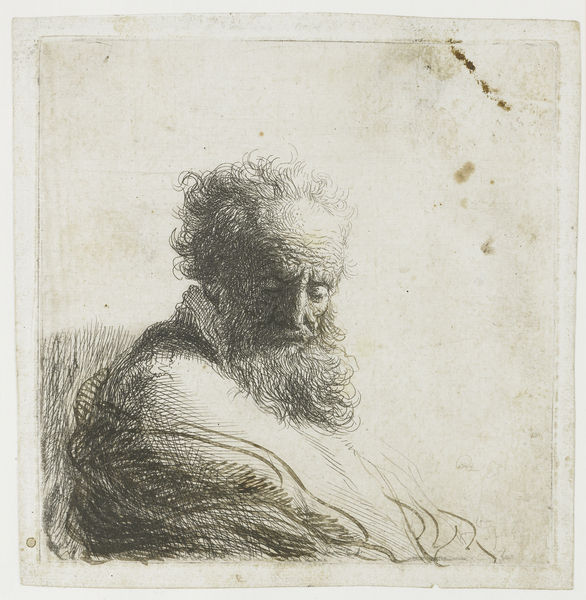
Titel: Oude man met baard met de blik naar beneden gericht: driekwart, naar rechts
Künstler: Rembrandt Harmensz. van Rijn
Standort: Amsterdam
Institution: Rijksmuseum
Schlagwörter: barbe, homme, portrait, gravure, vieillard, trait, vieux, buste, triste, encre, lavis, traits, sage, sagesse, adulte, gomme, trai, sagessse